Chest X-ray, AP view. Patient: 77 years old, sex F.
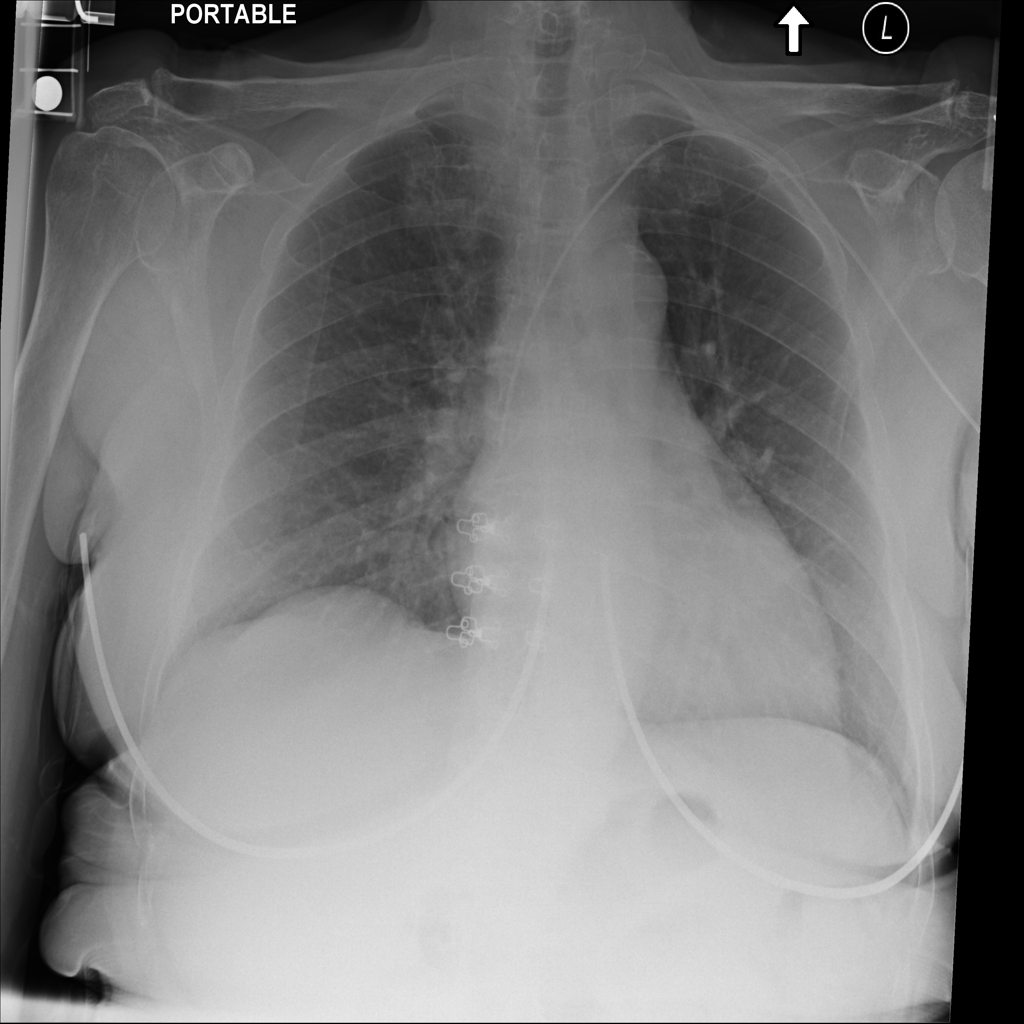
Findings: No Finding